Question: When working with values that are formulas, I am having difficulty getting the columns to autoresize properly.
I have "solved" this by making a hidden row that has maximum values as constant strings values, but that is far from elegant and often requires evaluating the formulas in each cell to get the largest strings that are generated. While this kind of works for such a small spreadsheet, it becomes very impractical for sheets that are ~16 columns x ~6000 rows.
The following code renders as in OpenOffice.

'''
package com.shagie.poipoc;
import org.apache.poi.hssf.usermodel.HSSFWorkbook;
import org.apache.poi.ss.usermodel.*;
import java.io.FileOutputStream;
public class SimpleBug {
public static void main(String[] args) {
try {
Workbook wb = new HSSFWorkbook();
FileOutputStream fileOut = new FileOutputStream("workbook.xls");
Sheet sheet = wb.createSheet("new sheet");
Row row = sheet.createRow(0);
CellStyle style = wb.createCellStyle();
style.setDataFormat(wb.createDataFormat().getFormat("[h]:mm"));
Cell cell = row.createCell(0);
cell.setCellValue(123.12);
cell.setCellStyle(style);
row.createCell(1).setCellFormula("A1");
row.createCell(2)
.setCellFormula("TRUNC(A1) & "d " & TRUNC(24 * MOD(A1,1))" +
" & "h " & TRUNC(MOD(60 * 24 * MOD(A1,1),60)) & "m"");
row.createCell(3).setCellValue("foo");
for(int i = 0; i < 4; i++) {
sheet.autoSizeColumn(i);
}
wb.write(fileOut);
fileOut.close();
} catch (Exception e) {
e.printStackTrace();
}
}
}
'''
Related and tried:
<URL> I've tried the font in the style. I got a list of all the fonts Java was aware of with
'''
GraphicsEnvironment e = GraphicsEnvironment.getLocalGraphicsEnvironment();
for(String font:e.getAvailableFontFamilyNames()) {
System.out.println(font);
}
'''
I tried several of the fonts listed with that loop, and while OpenOffice changed the font, the columns where still sized incorrectly.
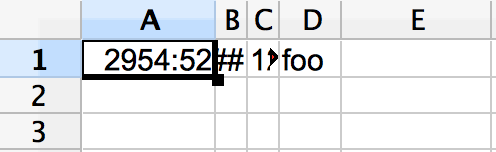
Answer: Assuming you're looking to have the correct size of the column based on the formula results, just insert the following line right you do the 'autoSizeColumn', in this case before your 'for' loop:
'''
HSSFFormulaEvaluator.evaluateAllFormulaCells(wb);
'''
The reason is 'autoSizeColumn' sizes your cell based on the cached formula evaluated results and if the formula was never evaluated, it would not know what size to set for it.
'''
...
row.createCell(3).setCellValue("foo");
HSSFFormulaEvaluator.evaluateAllFormulaCells(wb);
for (int i = 0; i < 4; i++) {
sheet.autoSizeColumn(i);
}
...
'''
<URL>